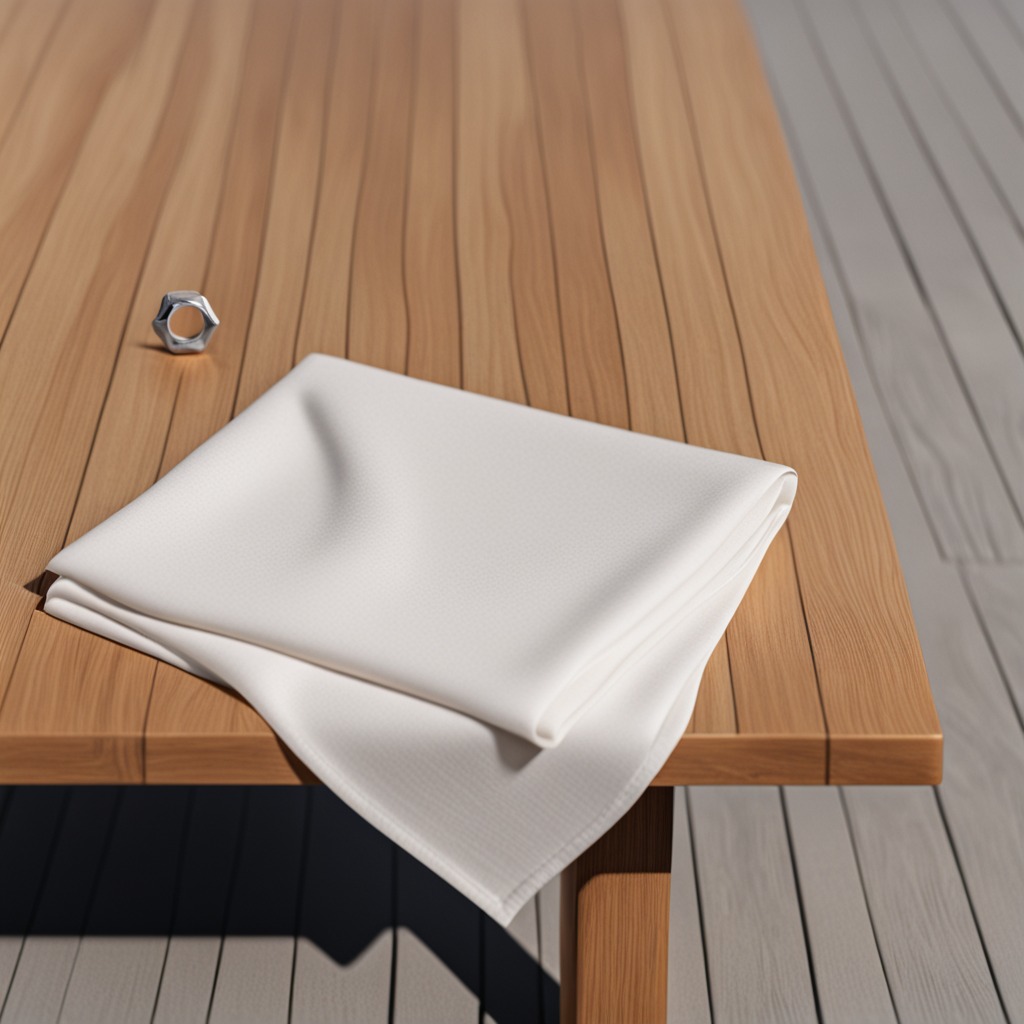
A metal nut is lying on the wooden table.